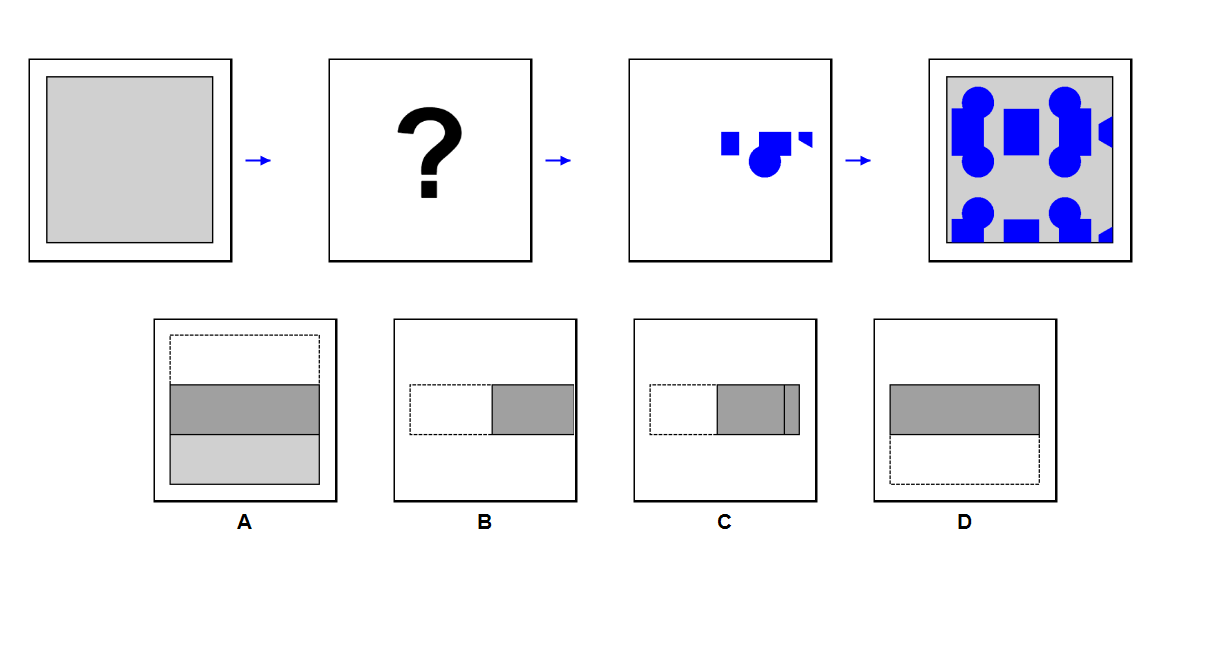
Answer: B